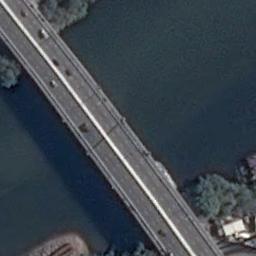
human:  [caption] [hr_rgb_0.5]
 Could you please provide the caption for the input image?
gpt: There is a bridge with some cars over the blue river .

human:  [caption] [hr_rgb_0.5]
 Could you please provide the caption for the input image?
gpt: Most of the area the bridge crosses is forest .

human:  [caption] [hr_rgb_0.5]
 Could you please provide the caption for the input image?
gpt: A bridge built on a blue river and some cars on the bridge .

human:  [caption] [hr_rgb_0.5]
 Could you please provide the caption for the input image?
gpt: A bridge connects the land on both sides of the turquoise river  There are many cars on the bridge .

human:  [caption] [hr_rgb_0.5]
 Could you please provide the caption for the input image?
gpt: There are many cars on the bridge .